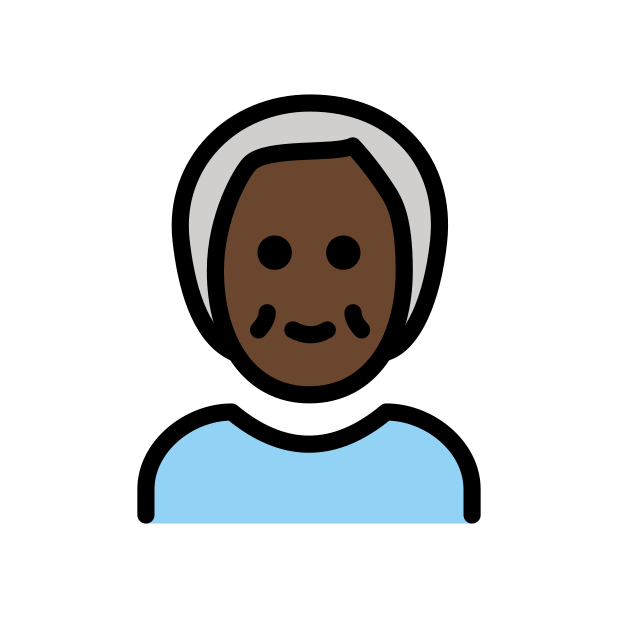
older person: dark skin tone